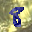
Label: 8